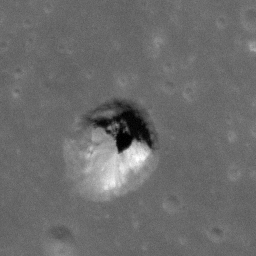
Pit: Southwest Mare Fecunditatis Pit
Host crater: Mare Fecunditatis
Host type: mare
Lunar coordinates: latitude -6.752, longitude 42.759